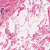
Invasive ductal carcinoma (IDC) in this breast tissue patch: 0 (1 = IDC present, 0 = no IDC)